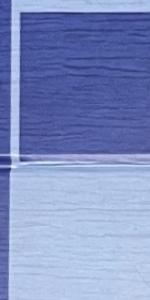
Label: Empty